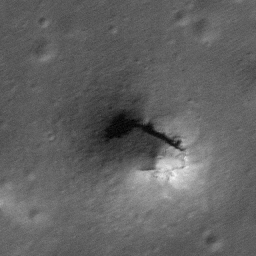
Pit: Sinus Iridum Pit
Host crater: Sinus Iridum
Host type: mare
Lunar coordinates: latitude 45.623, longitude 331.189